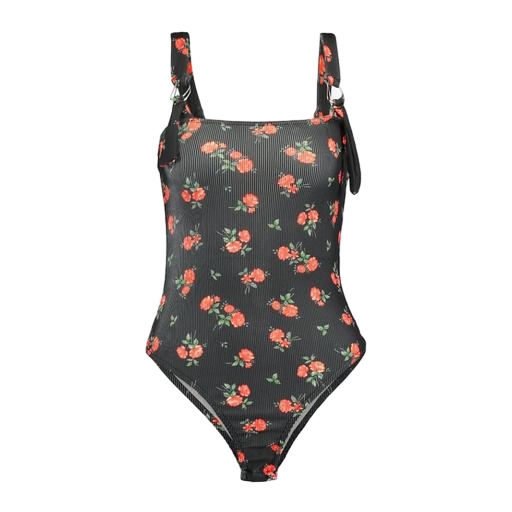
floral and tie shoulder, spaghetti strap floral design, black and red floral, white background